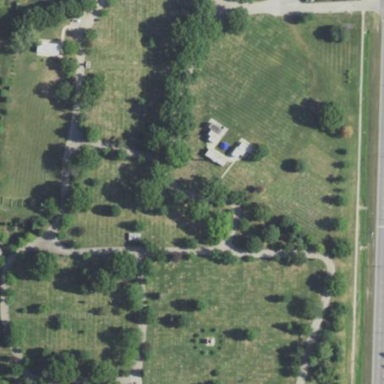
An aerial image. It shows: Cemetery.